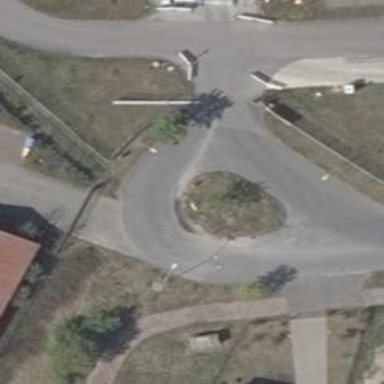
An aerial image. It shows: Turning loop on the road.